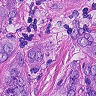
Metastatic tissue present: yes